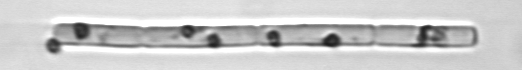
Label: Guinardia_delicatula